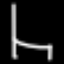
Label: chair